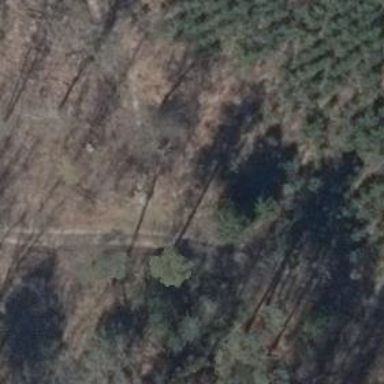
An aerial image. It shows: Track road with grade4 tracktype.